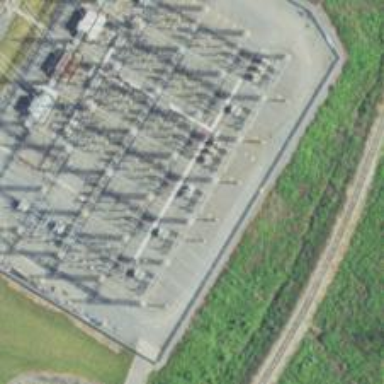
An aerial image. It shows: Switch for power supply.